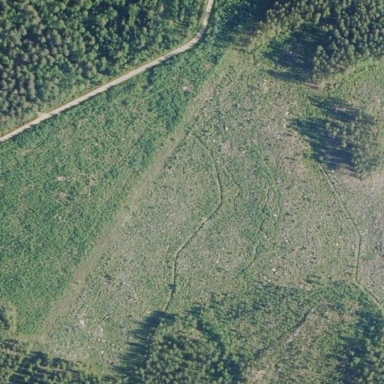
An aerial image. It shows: Clearcut area created by human activity.